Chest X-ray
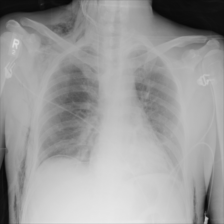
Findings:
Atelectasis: negative
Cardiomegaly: negative
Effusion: negative
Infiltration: negative
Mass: negative
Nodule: negative
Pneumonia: negative
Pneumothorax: negative
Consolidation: negative
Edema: negative
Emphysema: positive
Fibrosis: negative
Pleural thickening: negative
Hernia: negative